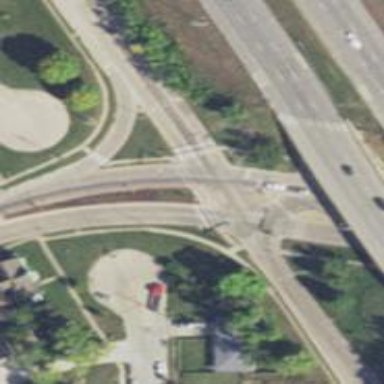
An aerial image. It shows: Crossing with pedestrian island and zebra markings.